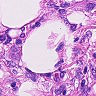
Metastatic tissue present: yes